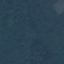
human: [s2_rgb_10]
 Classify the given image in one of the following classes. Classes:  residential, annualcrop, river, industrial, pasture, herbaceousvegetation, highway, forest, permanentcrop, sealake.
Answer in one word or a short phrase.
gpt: Forest